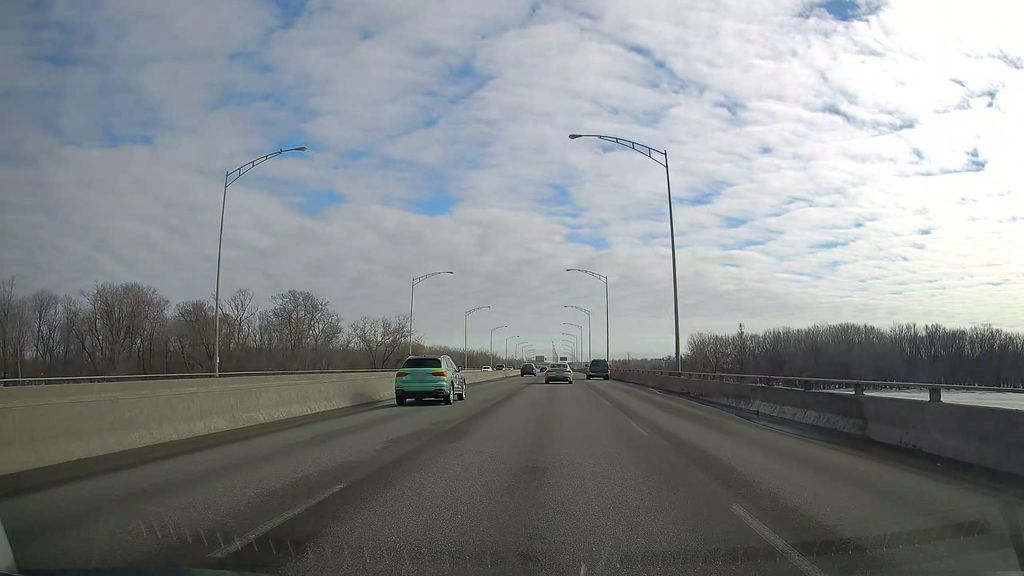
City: montreal